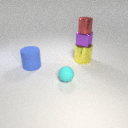
small purple metal cube below small red metal cylinder